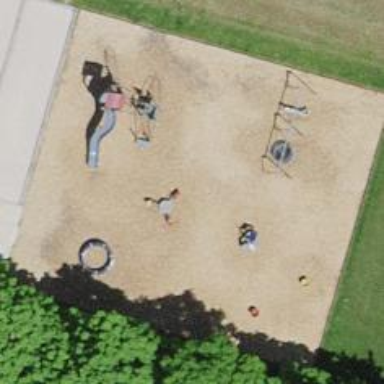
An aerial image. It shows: Playground area for leisure activities on the land.